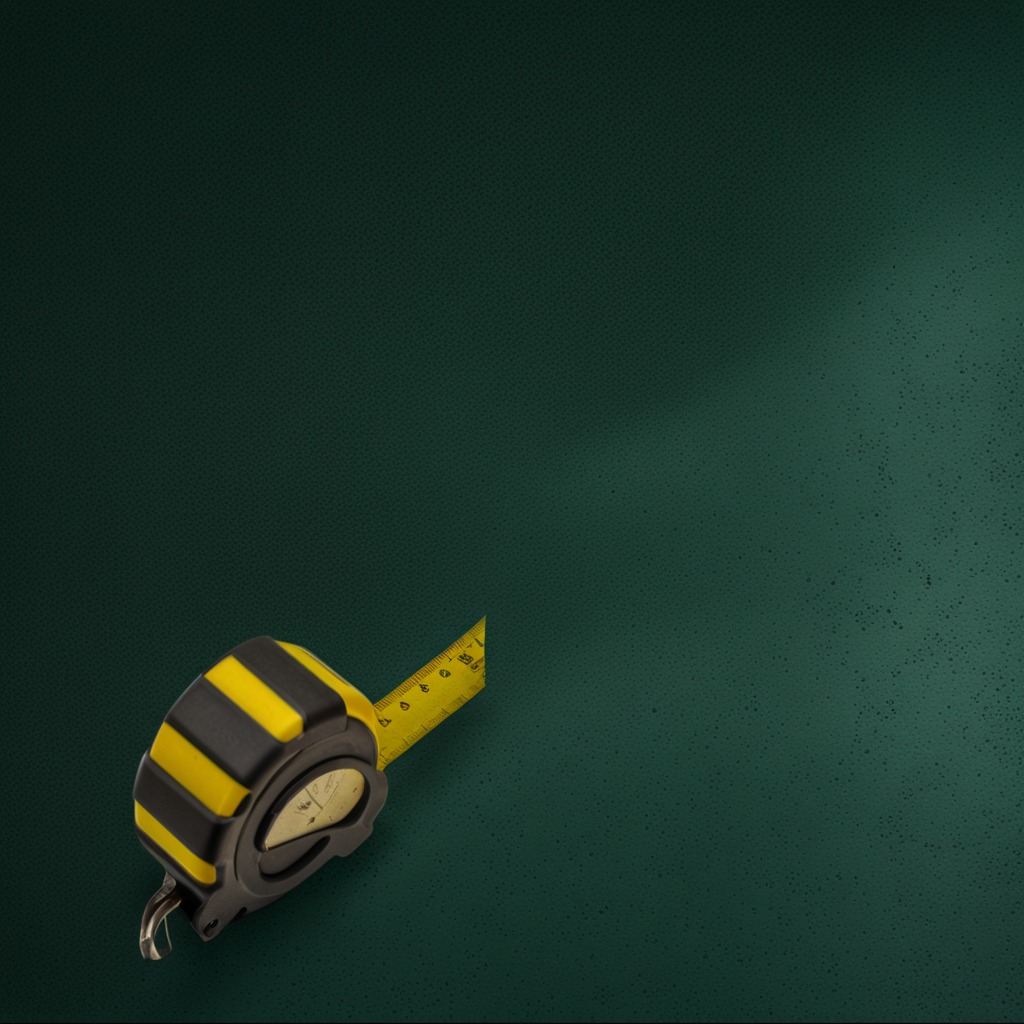
A measuring tape is lying on the green rubber mat.